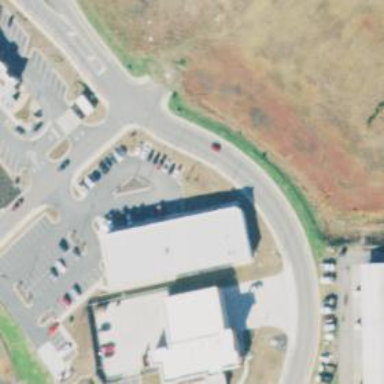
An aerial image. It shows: Healthcare clinic is depicted in the image.